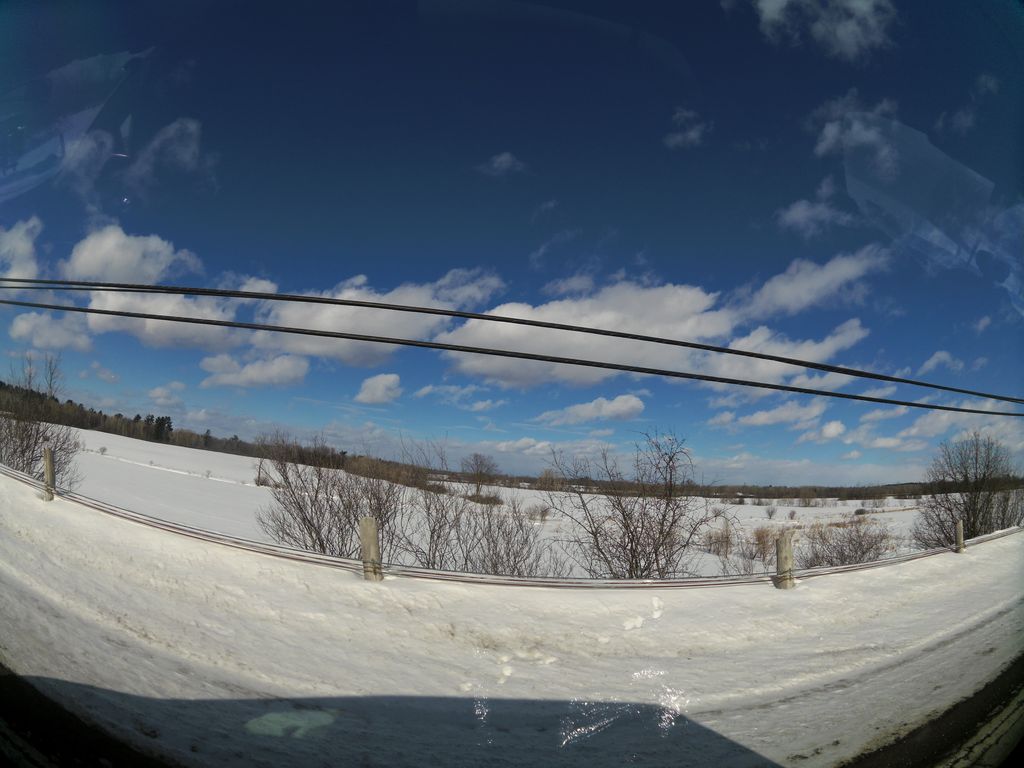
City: ottawa-gatineau